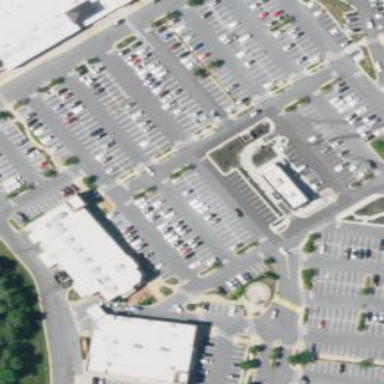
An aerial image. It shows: Retail area.